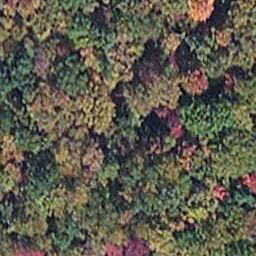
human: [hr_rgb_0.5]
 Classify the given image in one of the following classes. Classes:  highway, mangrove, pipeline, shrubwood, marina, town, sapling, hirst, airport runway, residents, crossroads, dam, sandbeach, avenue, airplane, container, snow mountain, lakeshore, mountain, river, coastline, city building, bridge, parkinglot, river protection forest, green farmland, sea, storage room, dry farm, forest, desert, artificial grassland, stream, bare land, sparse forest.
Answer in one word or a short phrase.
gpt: mangrove